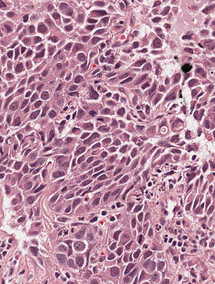
Tumor epithelial tissue: yes
Tumor-associated stroma tissue: no
Normal tissue: no